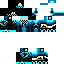
A male skeleton skin with dark skin, wearing brown helmet dressed in a blue armor chest and black pants, featuring a closed mouth.